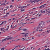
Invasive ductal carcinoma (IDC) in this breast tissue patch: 1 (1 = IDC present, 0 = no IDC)